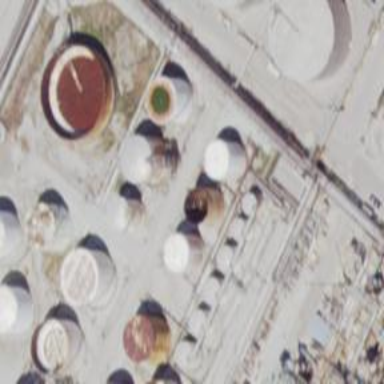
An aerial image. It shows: Storage tank that is man-made.